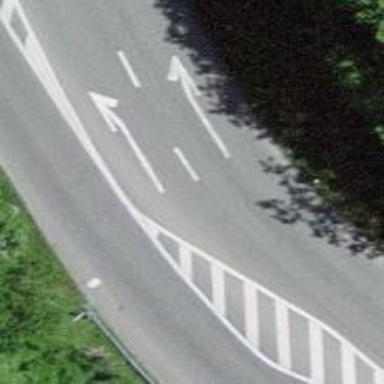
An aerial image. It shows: Asphalt road classified as primary highway.